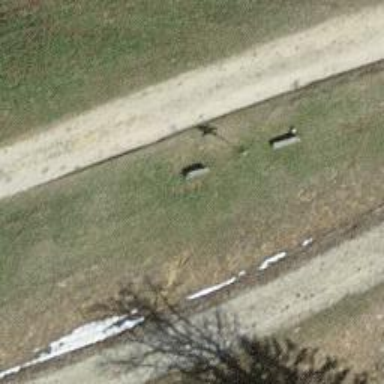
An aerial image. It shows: Bench.